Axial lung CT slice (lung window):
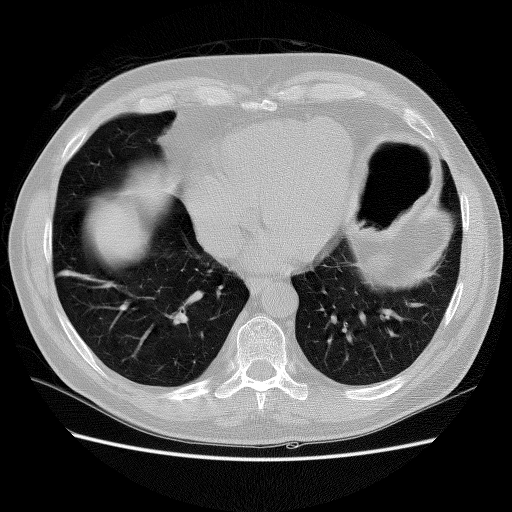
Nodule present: no